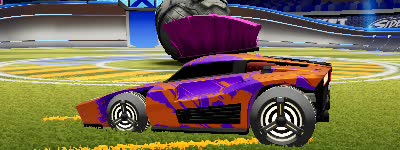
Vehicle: breakout